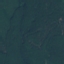
Land use / land cover: Forest